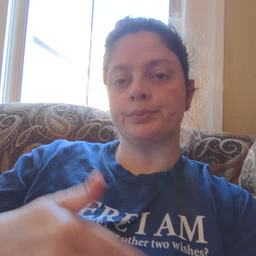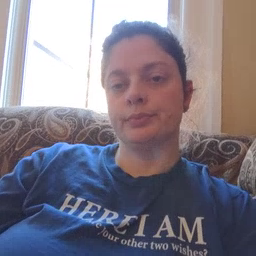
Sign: tongue